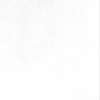
Label: dusty